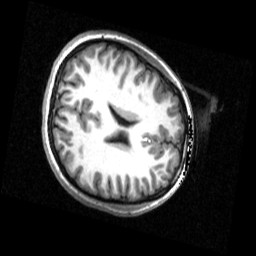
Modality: T1w
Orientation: axial
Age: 18
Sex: female
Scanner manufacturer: siemens
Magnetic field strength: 2.894 T
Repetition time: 2.3 s
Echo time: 0.0021 s